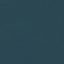
Land use / land cover class: SeaLake